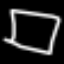
Label: square